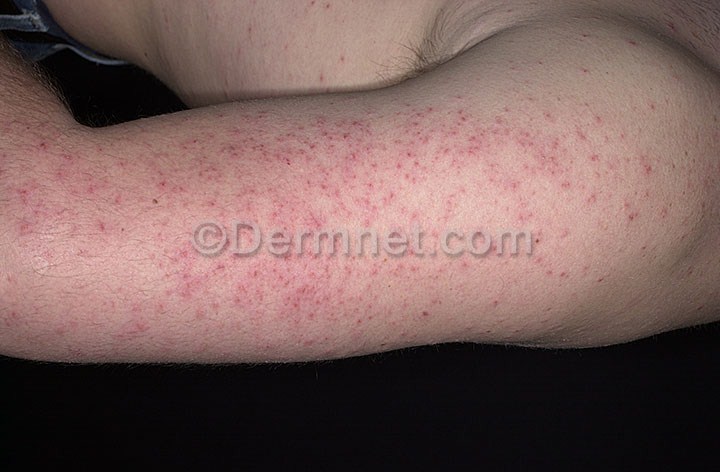
Disease: Atopic Dermatitis Photos